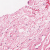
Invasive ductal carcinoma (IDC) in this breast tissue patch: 0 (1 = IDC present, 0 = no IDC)